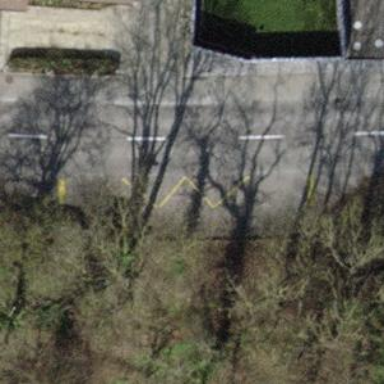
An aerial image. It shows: Bus stop with shelter. It is platform for public transport.